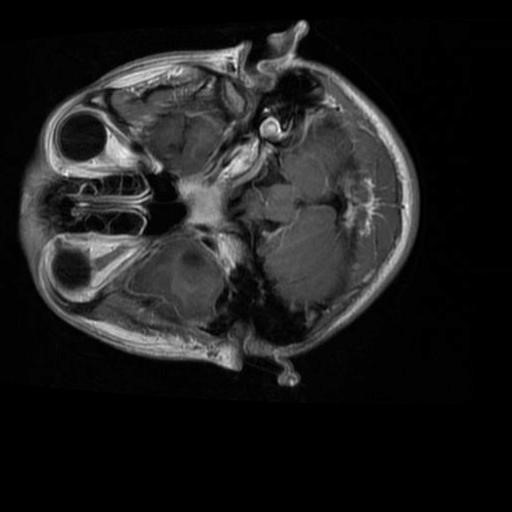
Label: brain_glioma